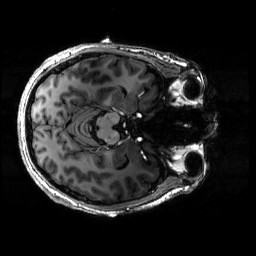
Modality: T1w
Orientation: axial
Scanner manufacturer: siemens
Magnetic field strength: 6.98 T
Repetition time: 2.3 s
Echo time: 0.00266 s